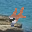
Label: 4